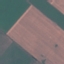
Label: AnnualCrop